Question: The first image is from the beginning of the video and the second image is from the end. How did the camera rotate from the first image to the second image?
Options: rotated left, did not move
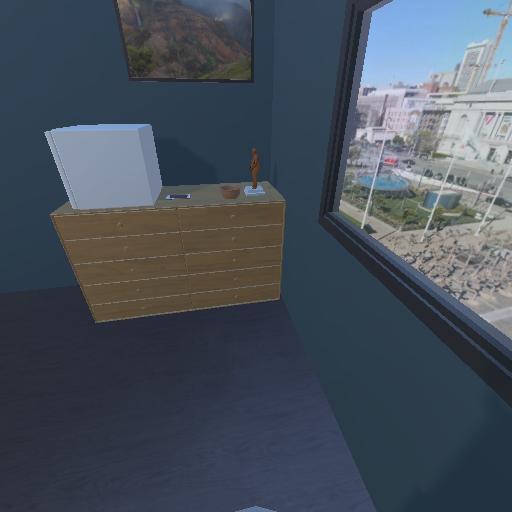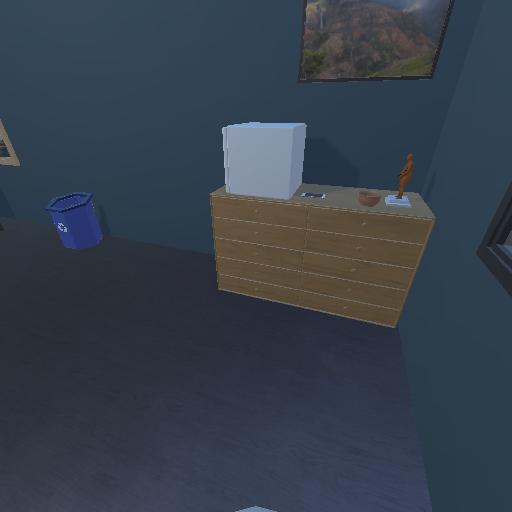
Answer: rotated left